Field crop: tomato
Growth stage: 2
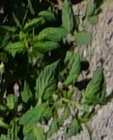
Species: tomato